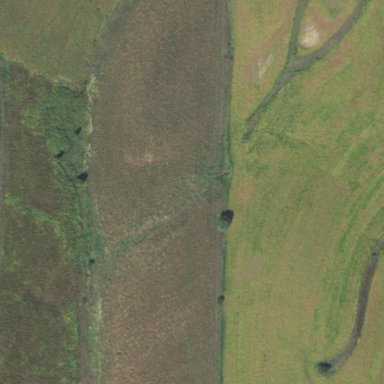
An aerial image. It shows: Beautiful meadow.